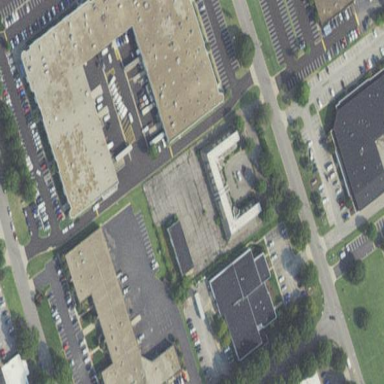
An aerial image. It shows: Commercial building.